三年级 · 算术
戏剧是中国优秀的传统艺术之一, 剧种繁多, 表演形式载歌载舞, 有说有唱, 在世界戏剧史上独树一帜。丽华晋剧团在某大剧院演出 3 天，共有 902 名观众观看了演出，平均每天大约有多少名观众观看?

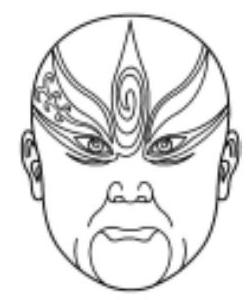
答案: 300 名

【分析】用总人数除以总天数, 再把总人数估算成与它接近的几百几十的数, 据此解答。

【详解】 $902 \approx 900$

$900 \div 3=300$ (名)

答: 平均每天大约有 300 名观众观看。

【点睛】本题考查了整数除法的估算方法的应用。